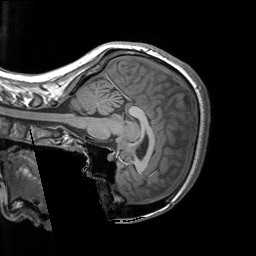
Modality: T1w
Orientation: sagittal
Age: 26
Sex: female
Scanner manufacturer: siemens
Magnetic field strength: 3 T
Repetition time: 1.9 s
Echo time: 0.00252 s